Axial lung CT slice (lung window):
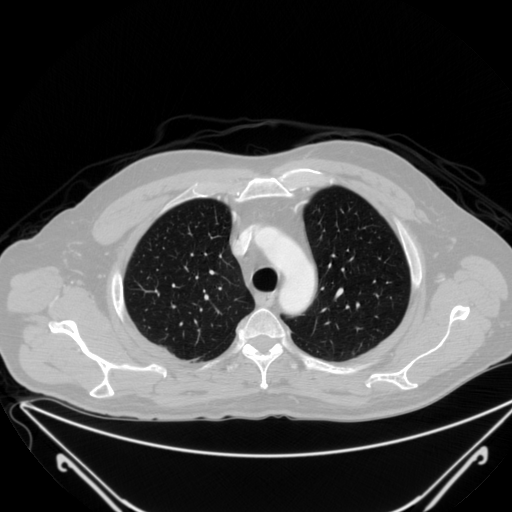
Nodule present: no